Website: home-depot
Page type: billing-address
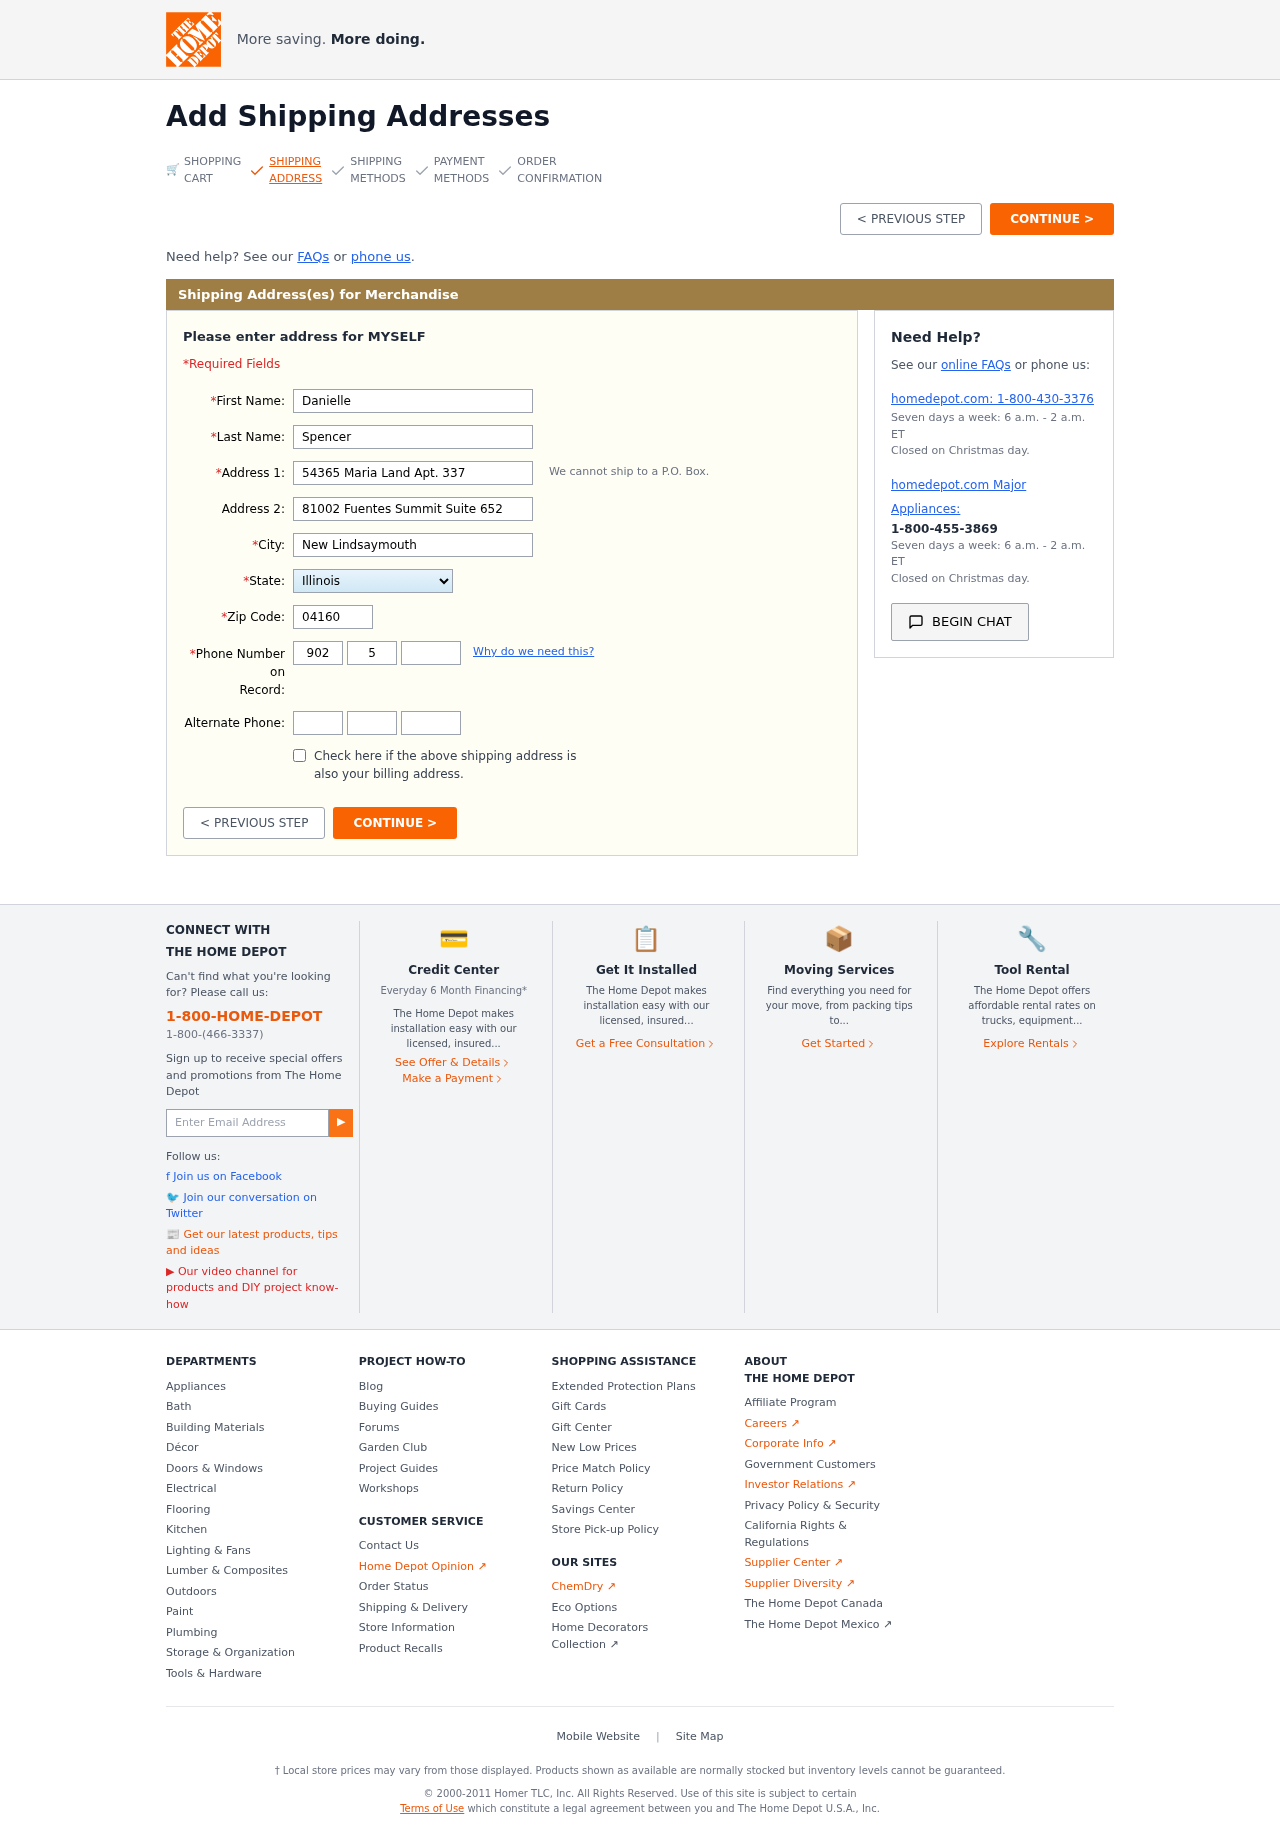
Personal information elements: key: PII_STATE
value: Illinois
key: PII_FIRSTNAME
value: Danielle
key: PII_LASTNAME
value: Spencer
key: PII_STREET
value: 54365 Maria Land Apt. 337
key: PII_STREET2
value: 81002 Fuentes Summit Suite 652
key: PII_CITY
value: New Lindsaymouth
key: PII_POSTCODE
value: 04160
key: PII_PHONE_AREA
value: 902
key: PII_PHONE_PREFIX
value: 552
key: PII_PHONE_LINE
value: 9933